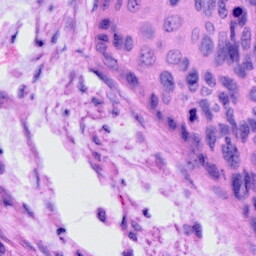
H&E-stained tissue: Cervix